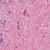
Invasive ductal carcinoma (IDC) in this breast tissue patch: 1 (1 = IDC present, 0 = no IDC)